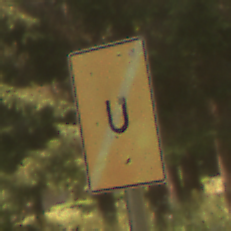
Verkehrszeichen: EndeUmleitung
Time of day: Midday
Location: Outdoor (Nature)
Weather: PartlyCloudy
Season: NotSpecified
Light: Natural